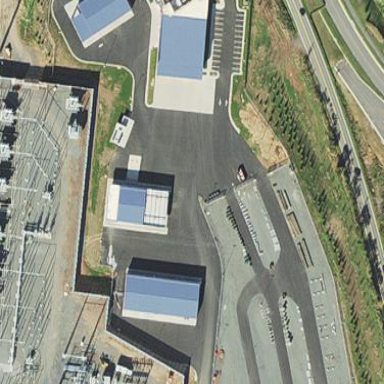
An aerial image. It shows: Utility area.